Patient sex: M
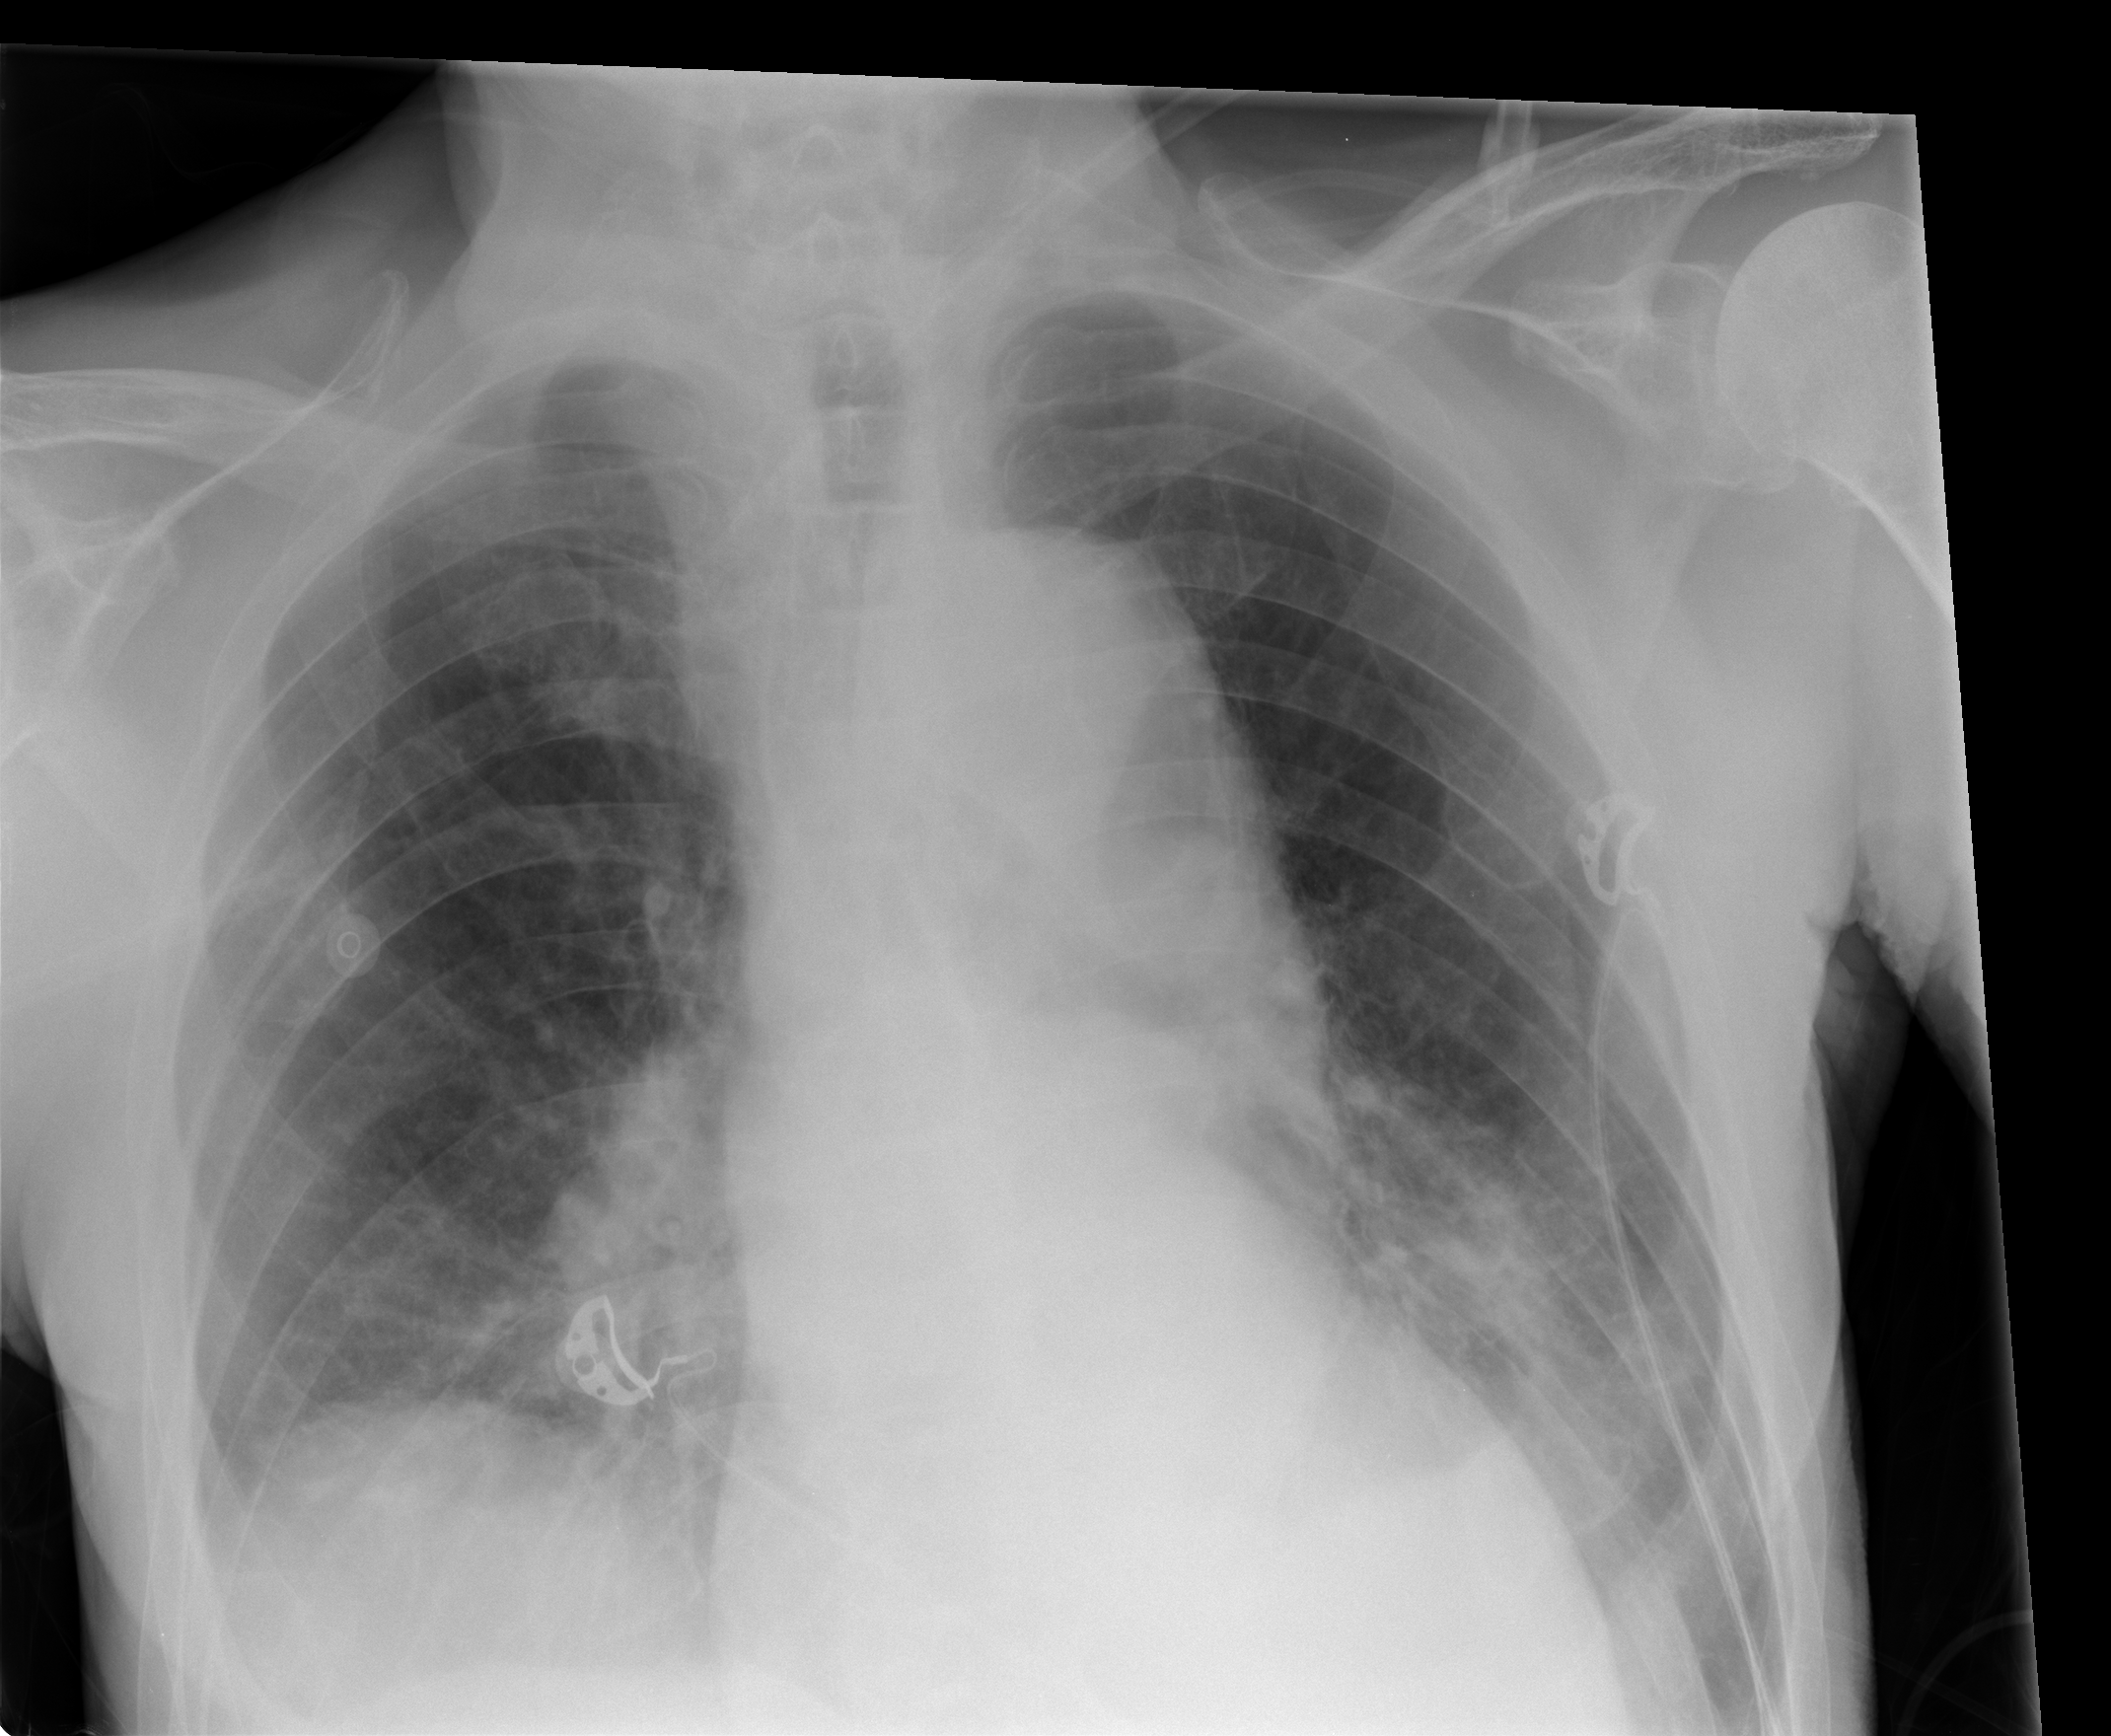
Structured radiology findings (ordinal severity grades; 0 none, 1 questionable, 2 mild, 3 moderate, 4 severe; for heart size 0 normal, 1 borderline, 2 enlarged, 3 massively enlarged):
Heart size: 0
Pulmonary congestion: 2
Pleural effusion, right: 0
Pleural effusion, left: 0
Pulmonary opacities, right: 0
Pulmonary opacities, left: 0
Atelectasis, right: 2
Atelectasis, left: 1